Field crop: tomato
Growth stage: 1
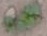
Species: solanum